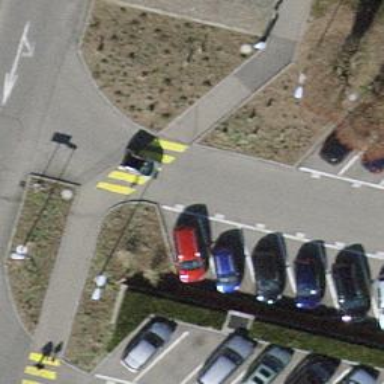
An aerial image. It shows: Uncontrolled and marked road crossing.